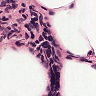
Metastatic tissue present: no